Brain MRI, t1w sequence, axial 2D slice.
Patient: age 34, sex M, weight 95 kg, height 1.95 m
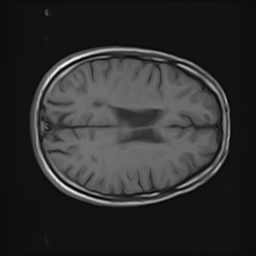